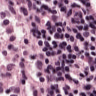
Metastatic tissue present: no